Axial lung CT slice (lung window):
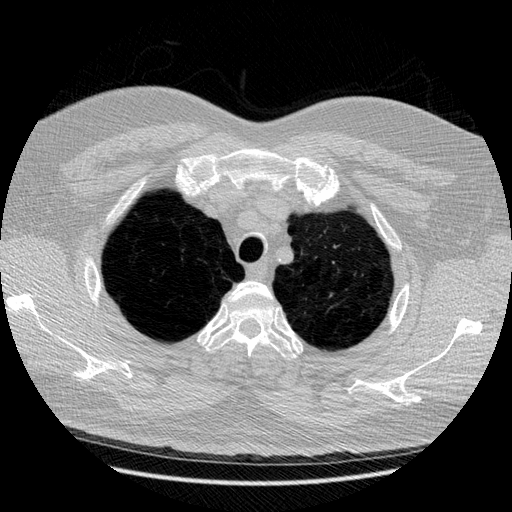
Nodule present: no